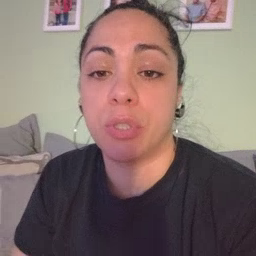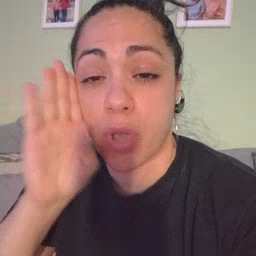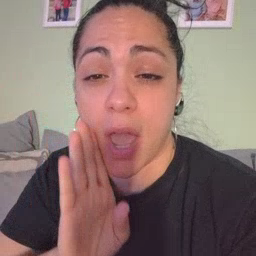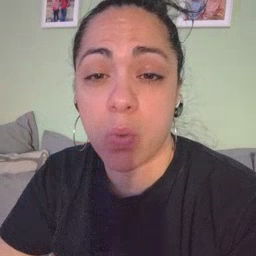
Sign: brown